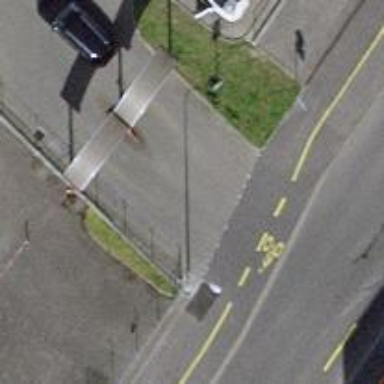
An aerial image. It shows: Parking aisle made of paving stones.